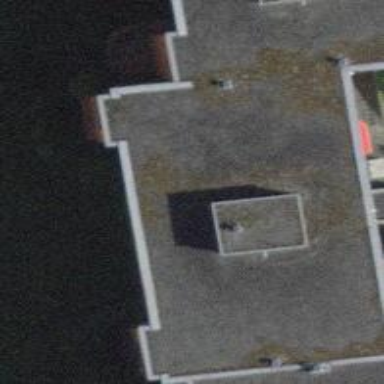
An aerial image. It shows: Apartment building with flat roof.